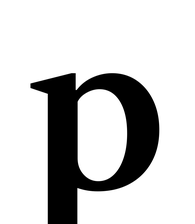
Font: LibreCaslonText_SemiBold